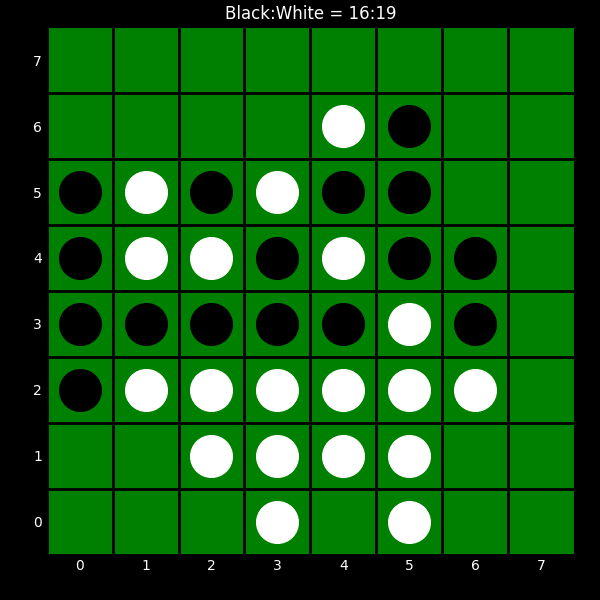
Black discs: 16
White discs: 19